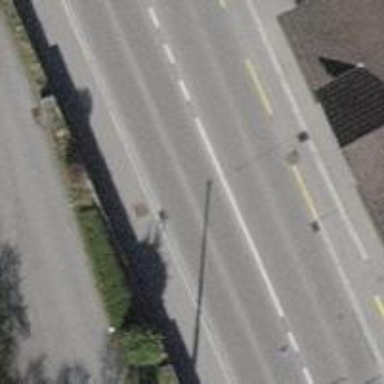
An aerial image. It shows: Asphalt cycleway.